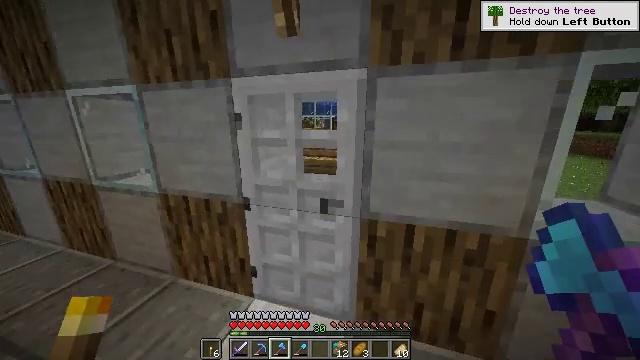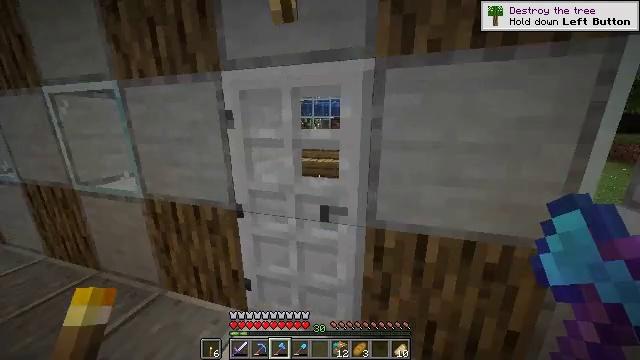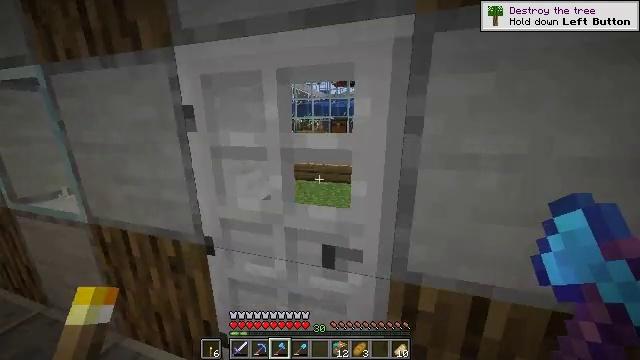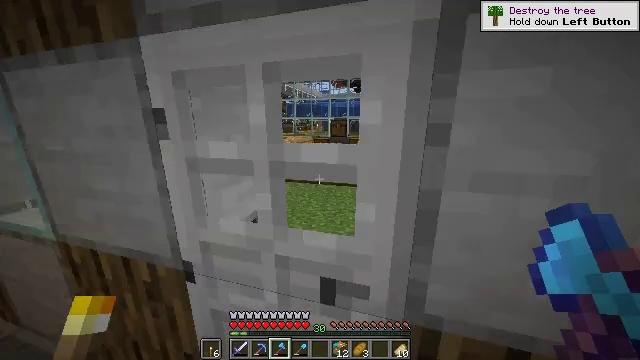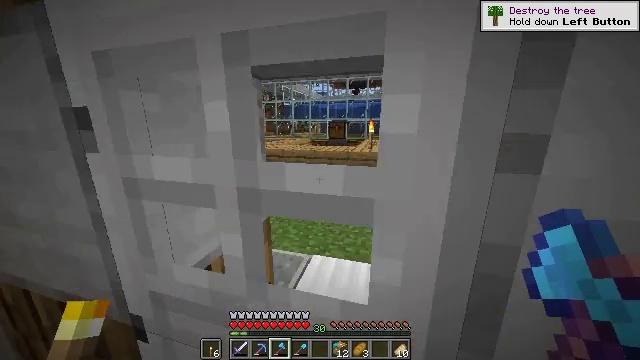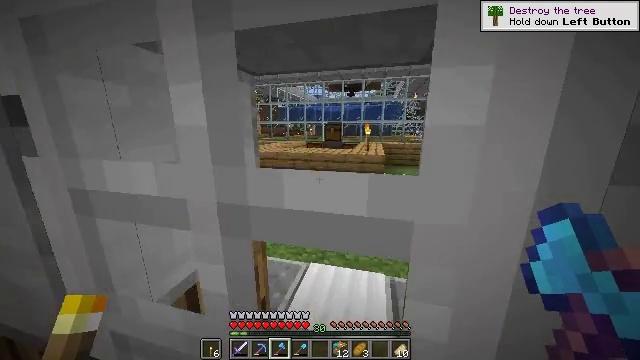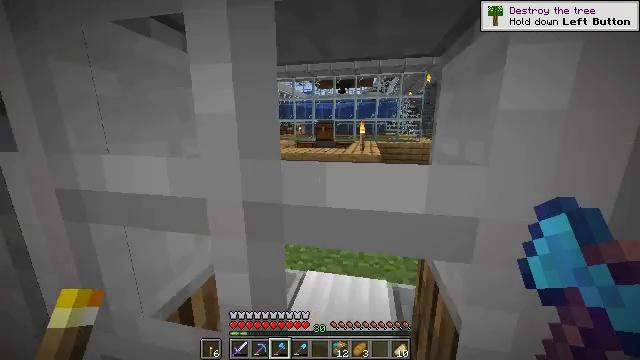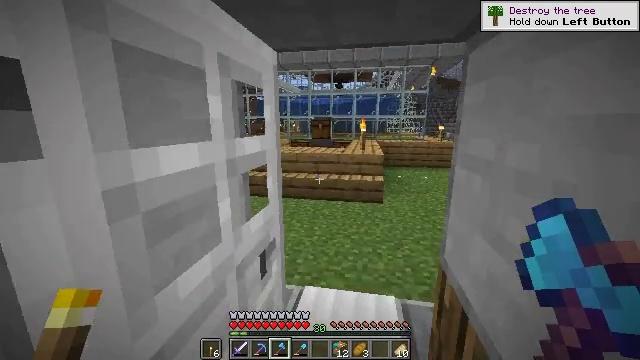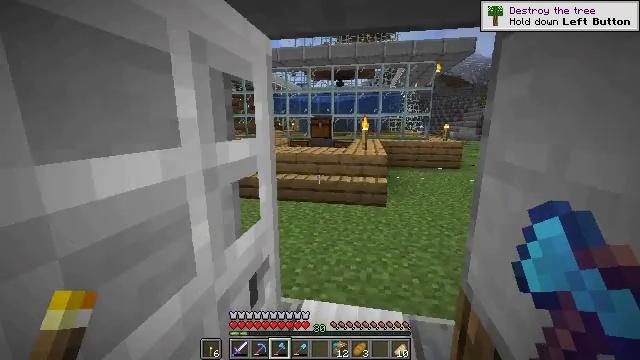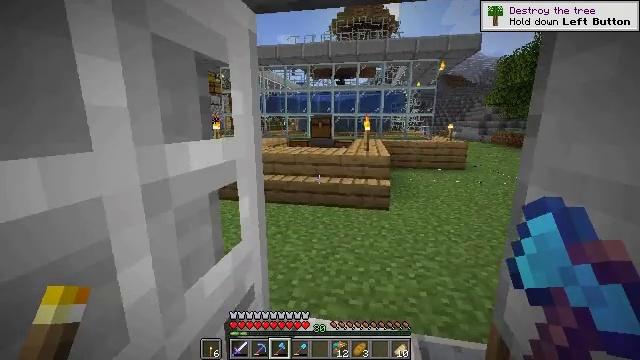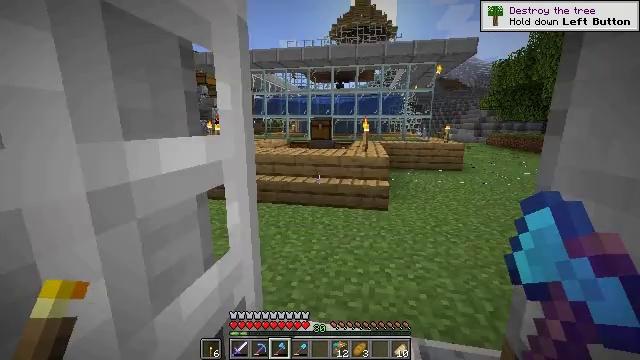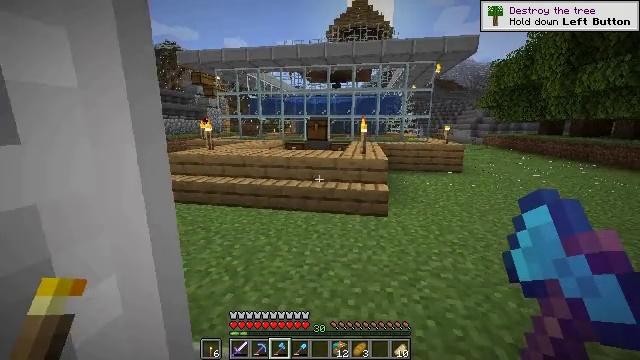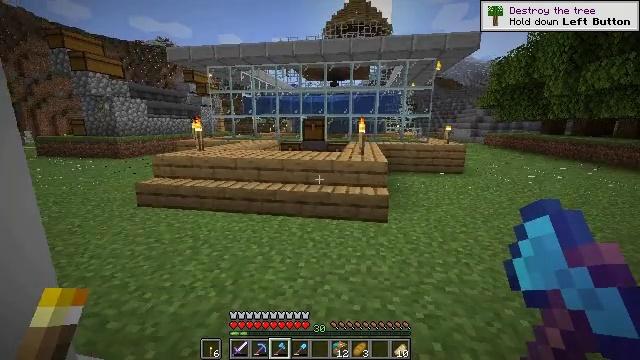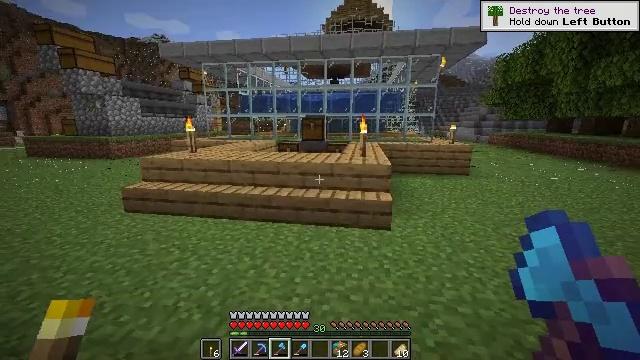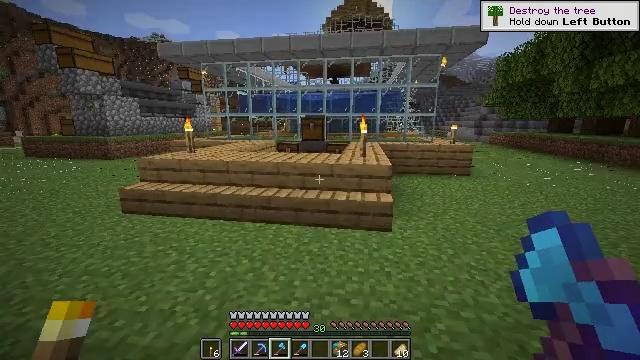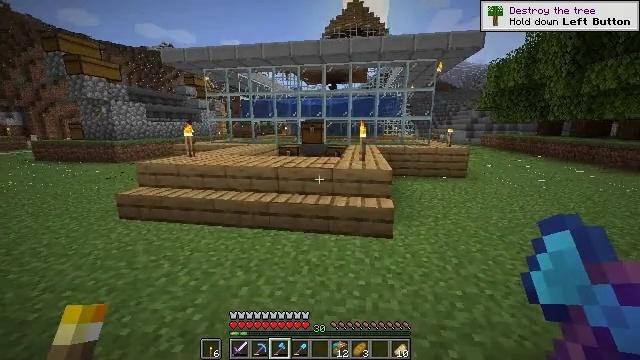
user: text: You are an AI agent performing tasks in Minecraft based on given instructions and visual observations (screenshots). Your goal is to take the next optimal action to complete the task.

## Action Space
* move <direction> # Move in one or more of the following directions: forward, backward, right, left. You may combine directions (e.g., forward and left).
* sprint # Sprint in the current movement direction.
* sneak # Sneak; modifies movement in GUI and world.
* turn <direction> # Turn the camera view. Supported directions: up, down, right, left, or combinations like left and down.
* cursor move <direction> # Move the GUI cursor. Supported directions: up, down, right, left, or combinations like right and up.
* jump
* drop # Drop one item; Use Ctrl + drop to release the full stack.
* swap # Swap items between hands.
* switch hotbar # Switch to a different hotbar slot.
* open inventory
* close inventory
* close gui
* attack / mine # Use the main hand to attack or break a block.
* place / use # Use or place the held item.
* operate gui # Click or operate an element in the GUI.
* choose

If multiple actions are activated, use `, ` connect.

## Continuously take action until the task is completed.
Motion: motion action
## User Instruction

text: Reclaim the chest into your inventory.
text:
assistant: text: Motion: move forward
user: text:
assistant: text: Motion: move forward
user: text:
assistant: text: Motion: move forward, sprint
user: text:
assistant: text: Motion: move forward, sprint
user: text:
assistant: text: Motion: move forward, sprint, turn right
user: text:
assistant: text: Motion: move forward, sprint, turn right
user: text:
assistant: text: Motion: move forward, turn right
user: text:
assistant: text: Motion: move forward
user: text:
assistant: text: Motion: move forward, sprint
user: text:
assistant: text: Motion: move forward, sprint
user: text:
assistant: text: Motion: move forward, sprint
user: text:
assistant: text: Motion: move forward, sprint
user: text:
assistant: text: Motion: move forward
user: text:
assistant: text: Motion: move forward
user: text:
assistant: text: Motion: move forward, sprint
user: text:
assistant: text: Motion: move forward, sprint
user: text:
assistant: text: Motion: move forward, sprint, turn left
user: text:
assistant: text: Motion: move forward, sprint, turn left and down
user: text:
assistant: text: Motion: move forward, turn left and down
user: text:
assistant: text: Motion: move forward, turn left
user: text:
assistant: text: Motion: move forward, turn left
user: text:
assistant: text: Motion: move forward, turn left
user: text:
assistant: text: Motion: move forward, turn left
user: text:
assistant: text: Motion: move forward, turn left, jump
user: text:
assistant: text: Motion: move forward, turn right, jump
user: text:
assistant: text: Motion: move forward, turn right, jump
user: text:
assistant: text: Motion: move forward, jump
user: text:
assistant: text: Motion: move forward, jump
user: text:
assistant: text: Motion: move forward, jump
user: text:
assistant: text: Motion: move forward, jump